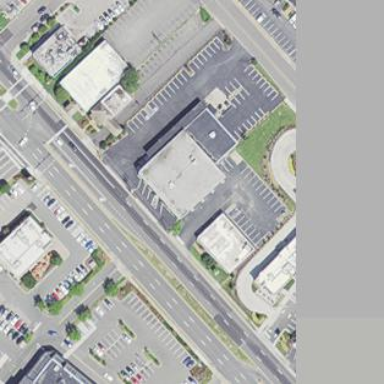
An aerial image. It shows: Building.